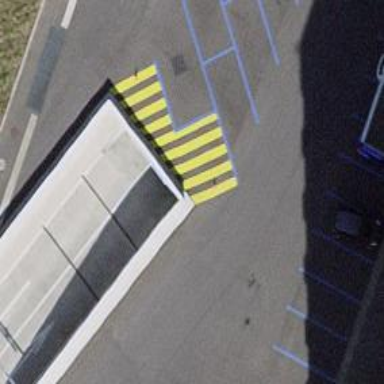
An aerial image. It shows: Parking entrance.